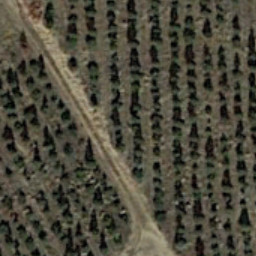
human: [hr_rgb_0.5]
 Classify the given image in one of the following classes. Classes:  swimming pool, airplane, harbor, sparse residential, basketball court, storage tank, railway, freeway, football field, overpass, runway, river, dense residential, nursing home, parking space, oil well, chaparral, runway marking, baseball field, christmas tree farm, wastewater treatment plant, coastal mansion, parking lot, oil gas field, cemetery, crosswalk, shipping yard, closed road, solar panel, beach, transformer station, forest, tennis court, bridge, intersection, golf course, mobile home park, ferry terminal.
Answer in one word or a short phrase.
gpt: christmas tree farm